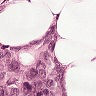
Metastatic tissue present: yes